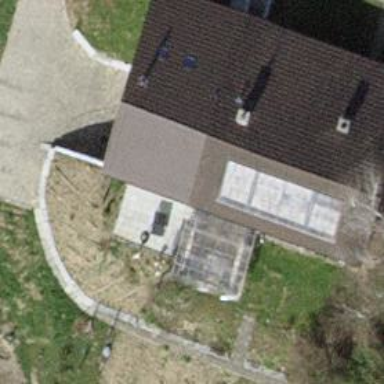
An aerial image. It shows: Detached building with tile roof in saltbox shape.